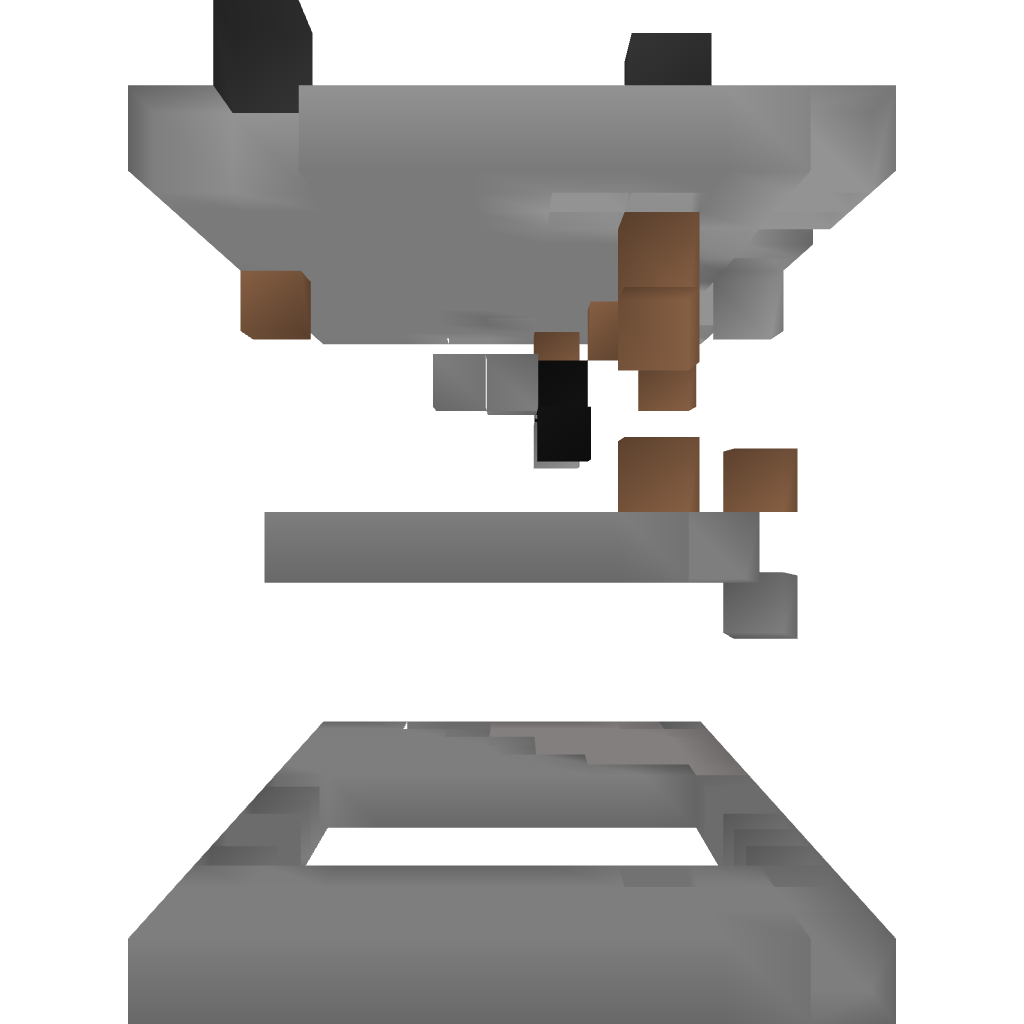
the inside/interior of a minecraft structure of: Self Making House